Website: bh-photo
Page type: store-pickup
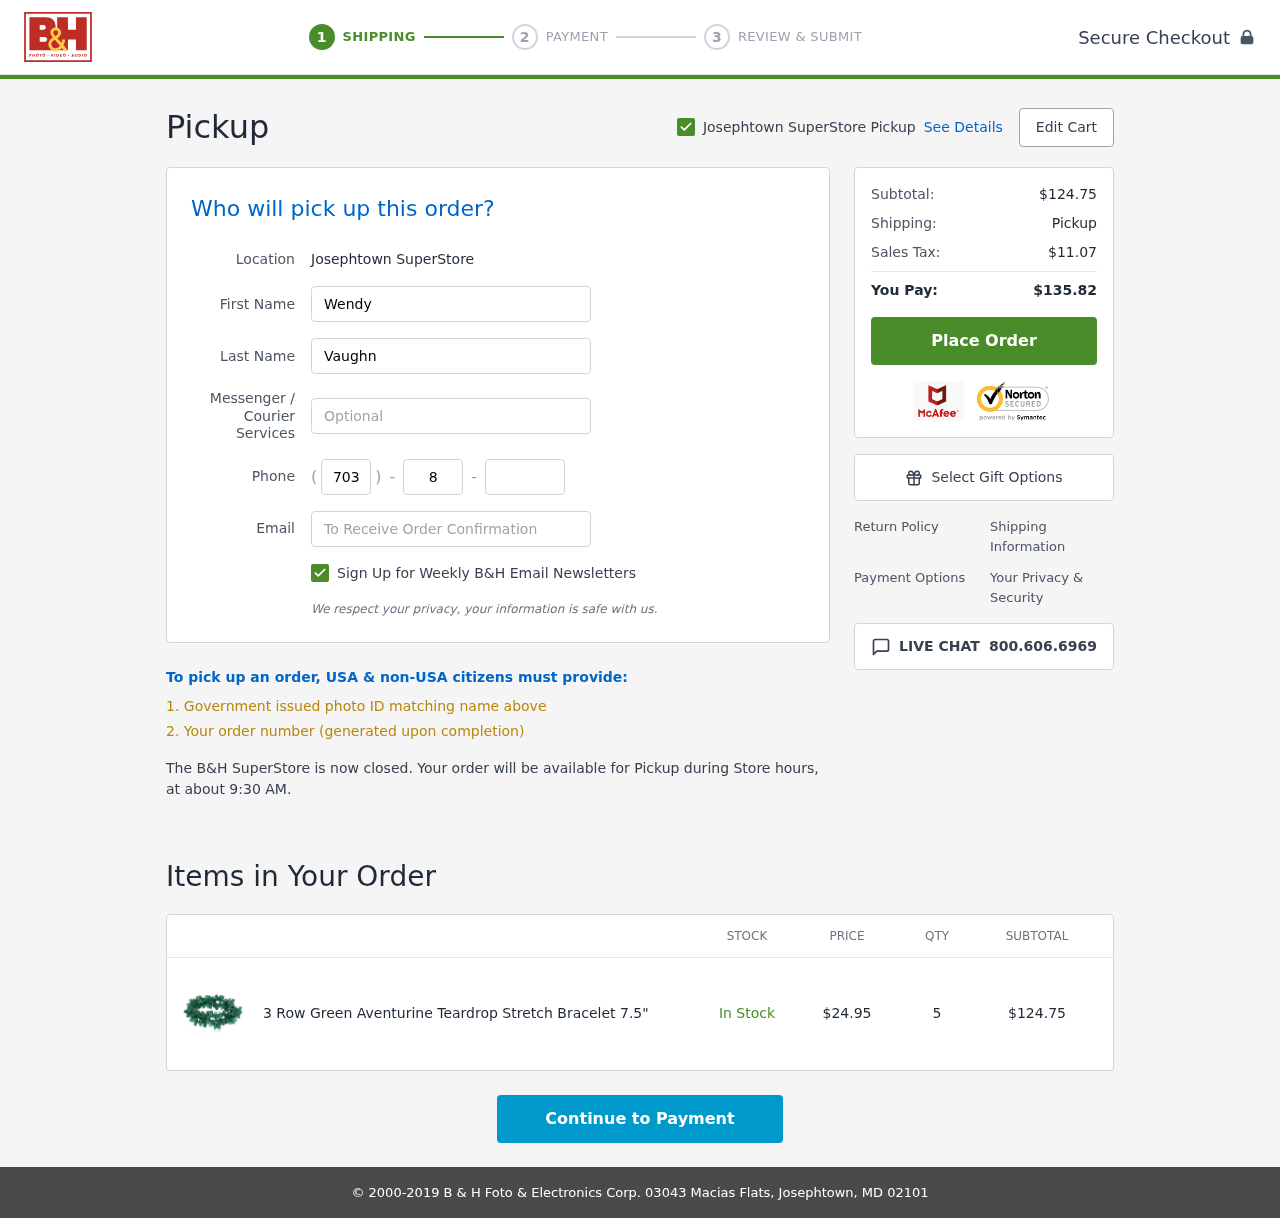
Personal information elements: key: PII_EMAIL
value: wendyvaughn@gmail.com
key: PII_FIRSTNAME
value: Wendy
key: PII_LASTNAME
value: Vaughn
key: PII_LOCATION1_CITY
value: Josephtown SuperStore Pickup
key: PII_LOCATION1_CITY
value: Josephtown SuperStore
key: PII_PHONE_AREA
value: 703
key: PII_PHONE_PREFIX
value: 875
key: PII_PHONE_SUFFIX
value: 7630
Product elements: key: PRODUCT1_NAME
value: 3 Row Green Aventurine Teardrop Stretch Bracelet 7.5"
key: PRODUCT1_PRICE
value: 24.95
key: PRODUCT1_QUANTITY
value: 5
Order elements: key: ORDER_SUBTOTAL
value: $124.75
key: ORDER_TAX
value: $11.07
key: ORDER_TOTAL
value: $135.82